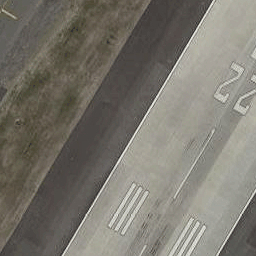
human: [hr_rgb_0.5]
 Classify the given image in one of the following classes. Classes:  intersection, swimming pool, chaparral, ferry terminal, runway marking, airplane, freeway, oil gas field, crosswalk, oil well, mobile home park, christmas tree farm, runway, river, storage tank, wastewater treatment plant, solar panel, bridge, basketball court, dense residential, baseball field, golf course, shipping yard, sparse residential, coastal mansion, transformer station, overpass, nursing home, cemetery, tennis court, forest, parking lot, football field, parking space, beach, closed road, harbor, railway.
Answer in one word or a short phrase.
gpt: runway